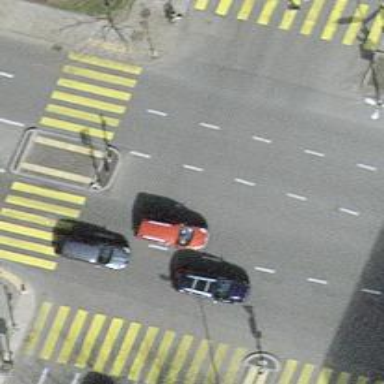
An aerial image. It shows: Road with traffic signals.